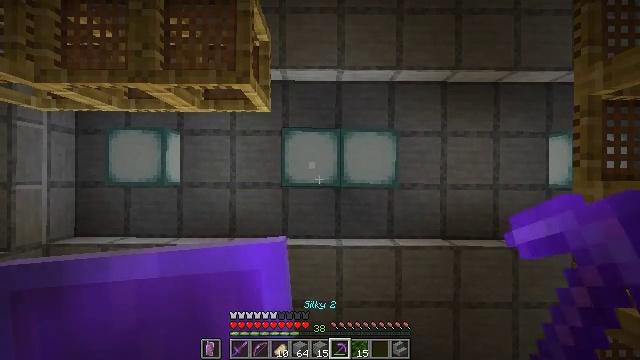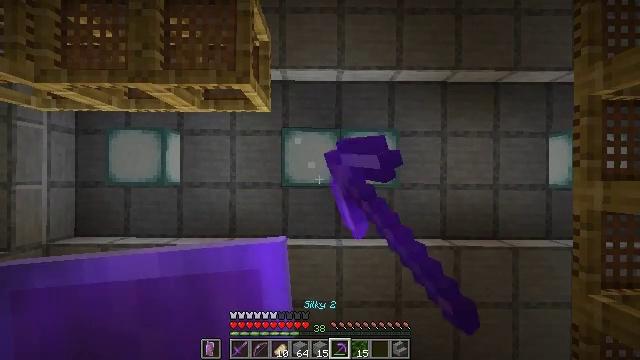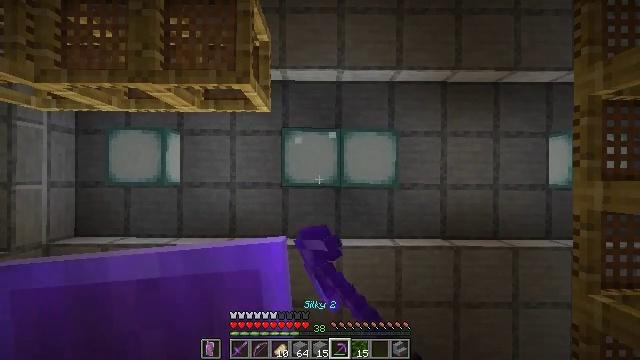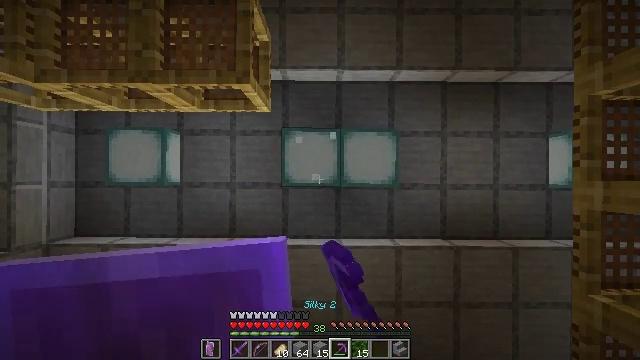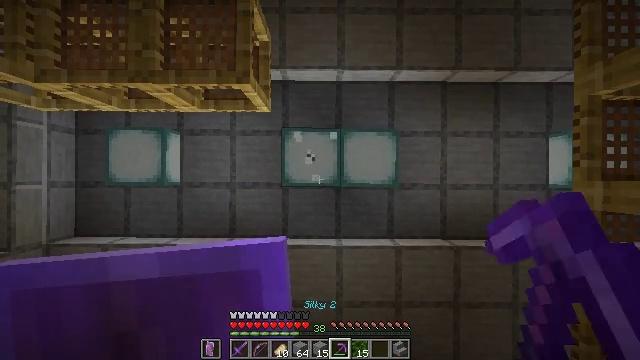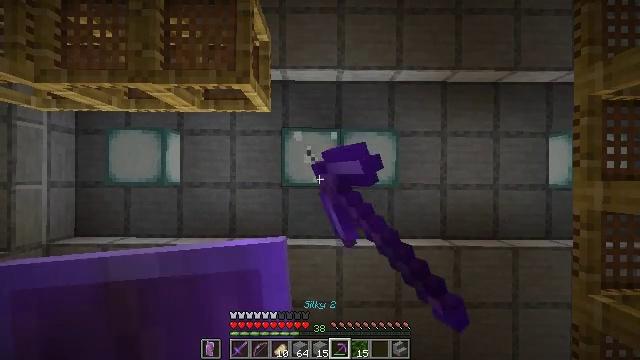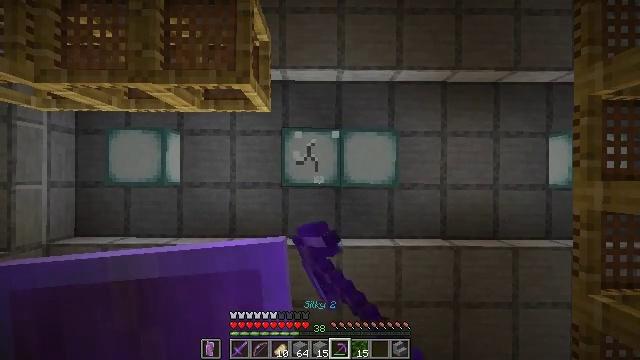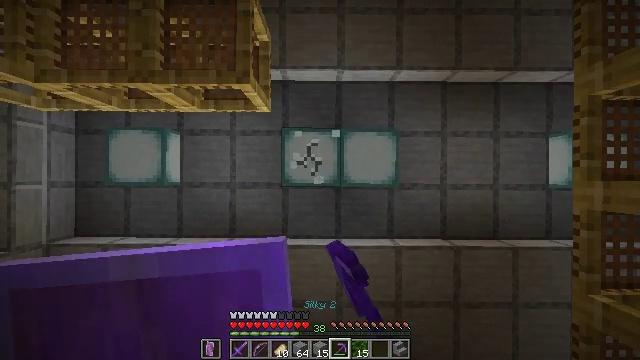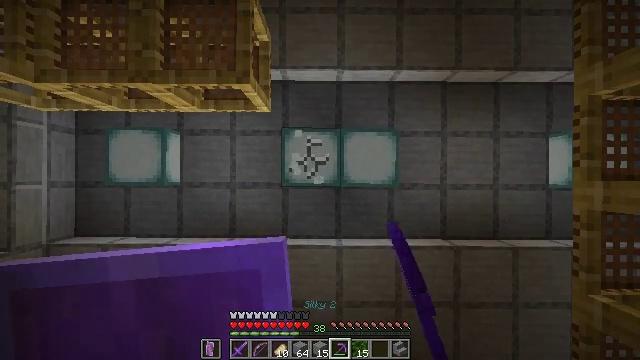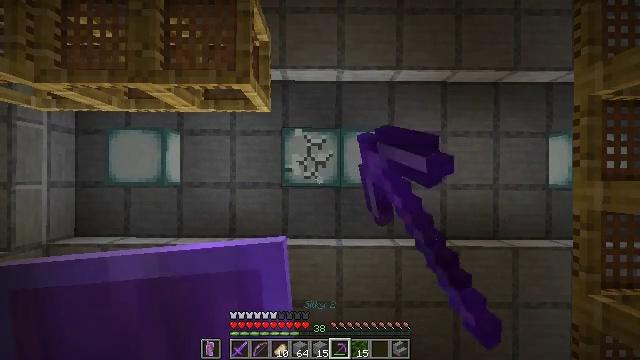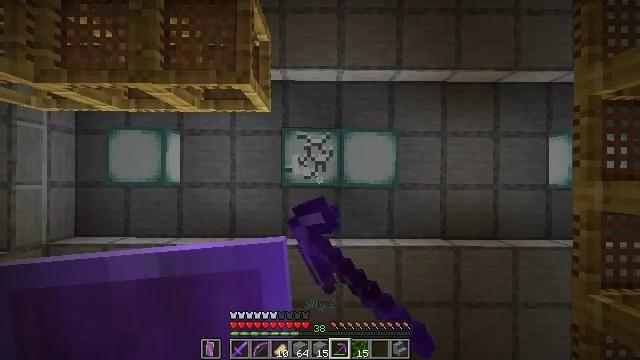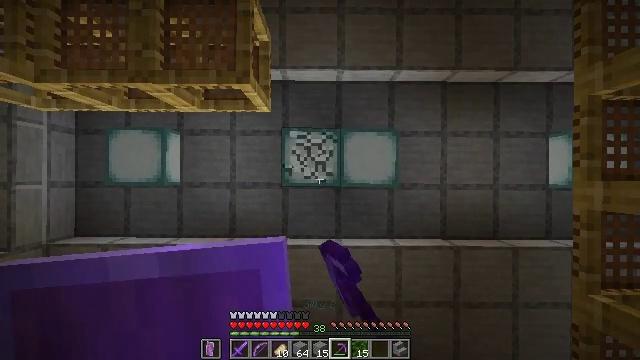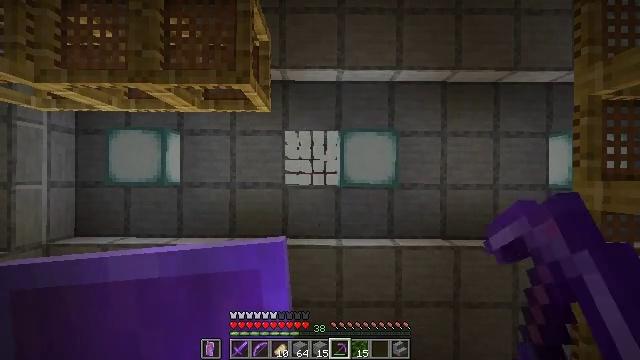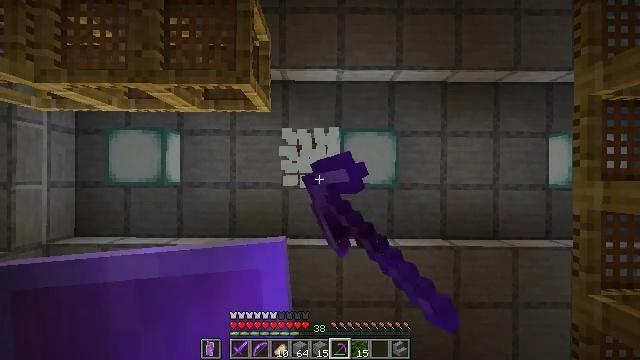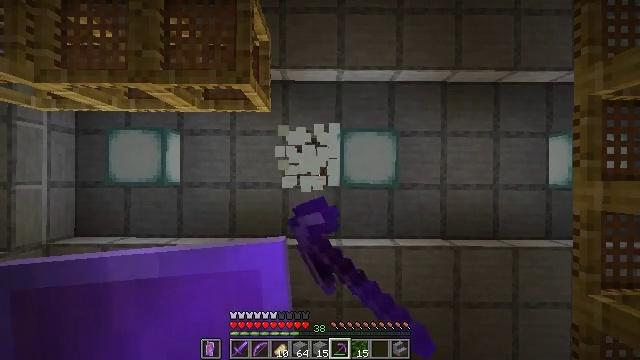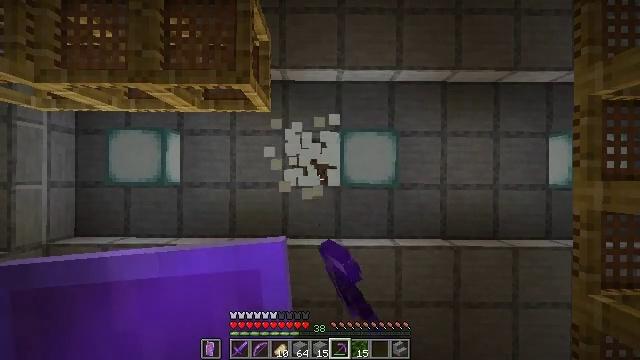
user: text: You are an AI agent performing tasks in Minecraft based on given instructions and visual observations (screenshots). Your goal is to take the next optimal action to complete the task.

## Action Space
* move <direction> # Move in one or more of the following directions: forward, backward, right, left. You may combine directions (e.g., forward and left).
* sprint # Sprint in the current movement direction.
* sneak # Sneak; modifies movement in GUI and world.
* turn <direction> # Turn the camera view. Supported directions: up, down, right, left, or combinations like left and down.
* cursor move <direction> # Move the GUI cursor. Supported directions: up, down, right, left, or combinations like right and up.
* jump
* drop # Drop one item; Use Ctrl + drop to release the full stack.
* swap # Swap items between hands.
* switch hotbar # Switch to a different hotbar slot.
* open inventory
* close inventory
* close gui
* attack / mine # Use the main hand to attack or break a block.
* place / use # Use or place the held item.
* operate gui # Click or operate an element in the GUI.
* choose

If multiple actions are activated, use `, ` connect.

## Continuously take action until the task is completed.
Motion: motion action
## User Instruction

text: Collect the sea lantern for its light.
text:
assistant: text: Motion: attack / mine
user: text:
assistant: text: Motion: attack / mine
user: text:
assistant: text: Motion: attack / mine
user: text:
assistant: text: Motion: attack / mine
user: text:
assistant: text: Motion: attack / mine
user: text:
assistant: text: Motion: attack / mine
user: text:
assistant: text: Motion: attack / mine
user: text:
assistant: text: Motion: attack / mine
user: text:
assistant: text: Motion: attack / mine
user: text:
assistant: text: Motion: attack / mine
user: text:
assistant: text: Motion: attack / mine
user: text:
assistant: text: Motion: attack / mine
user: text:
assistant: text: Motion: attack / mine
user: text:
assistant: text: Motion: attack / mine
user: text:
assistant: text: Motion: attack / mine
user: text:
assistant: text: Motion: attack / mine
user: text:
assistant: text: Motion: attack / mine